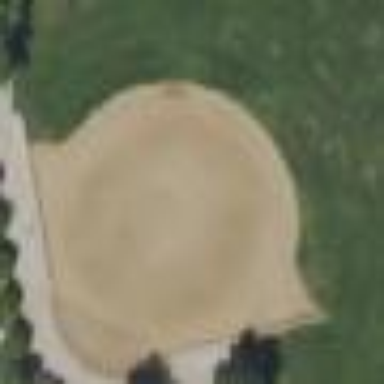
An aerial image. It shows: Baseball pitch for leisure land activities.